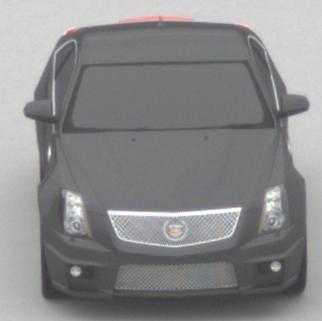
Make: Cadillac
Model: CTS-V
Detailed model: CTS-V (II) Limousine
Model produced from: 2008/11
Model produced until: 2010/12
Doors: 4
Color: gray
Road condition: dry road
Daytime: midday
Contrast: low contrast